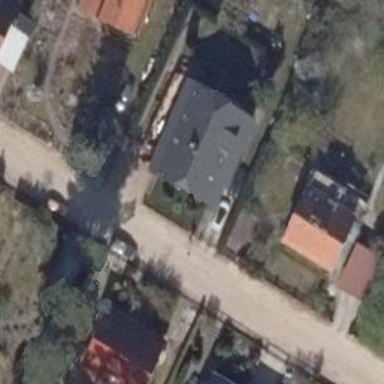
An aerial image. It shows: Detached building with half-hipped roof.